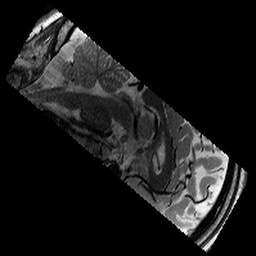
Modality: T2w
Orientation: sagittal
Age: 13
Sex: male
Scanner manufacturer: siemens
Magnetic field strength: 3 T
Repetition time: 9.23 s
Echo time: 0.067 s